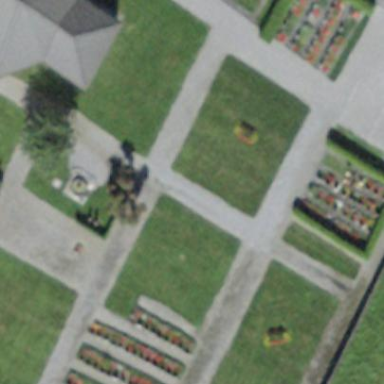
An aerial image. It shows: Cemetery.